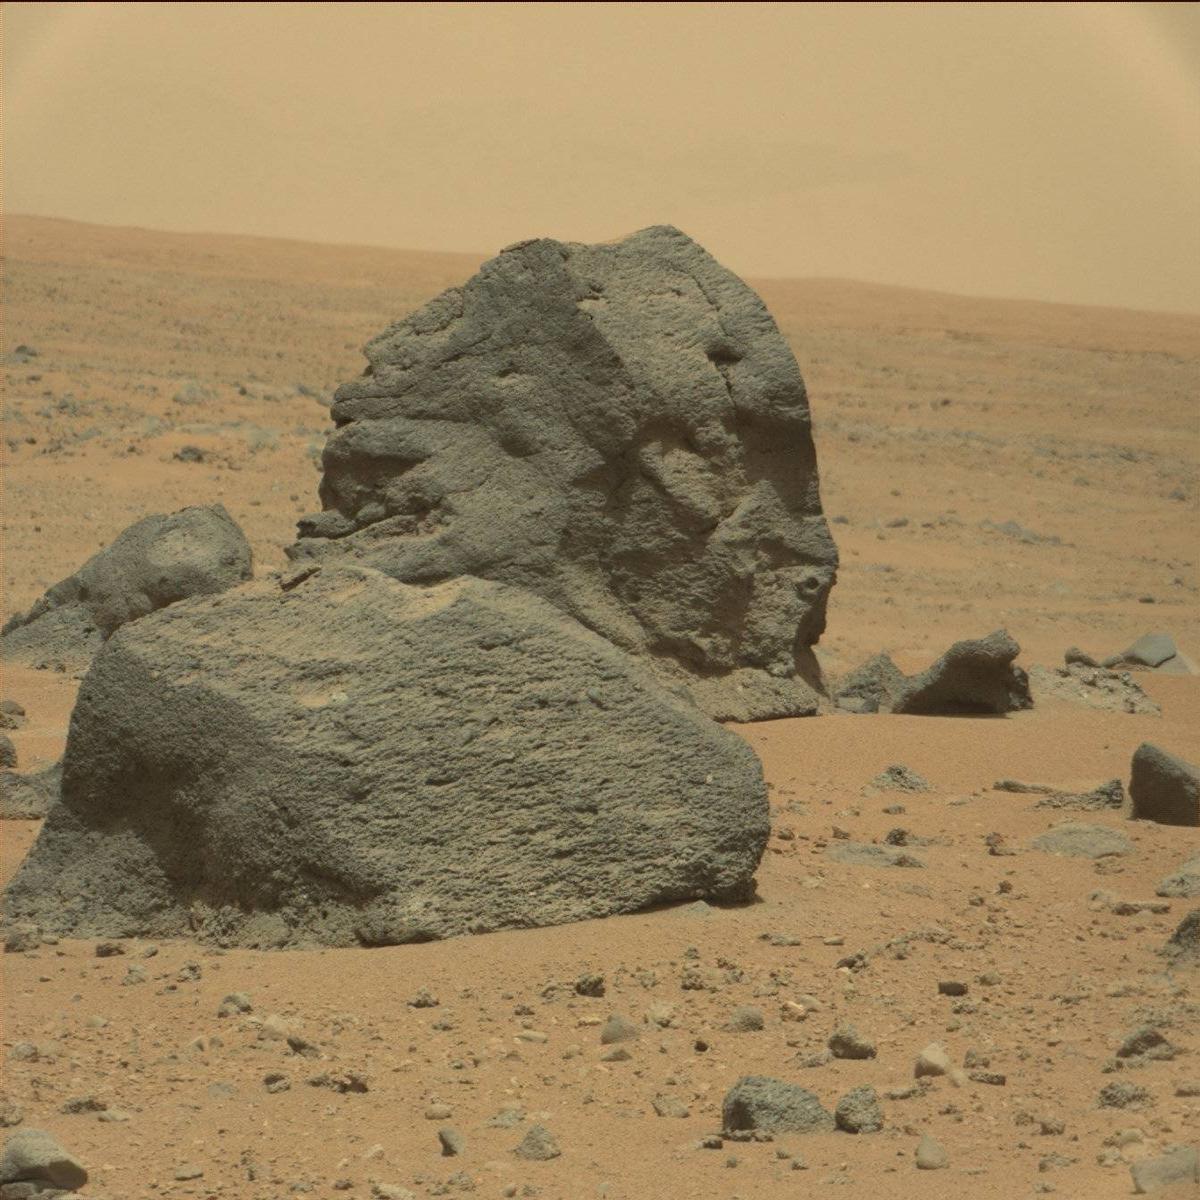
Terrain classes present: Bedrock, Ridge, Rock, Sand / Soil